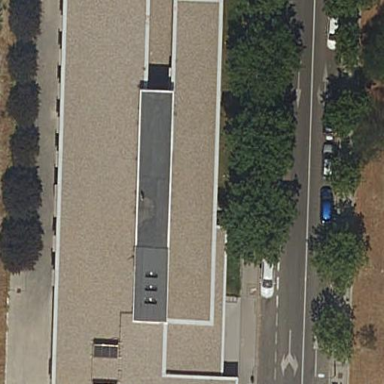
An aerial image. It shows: Healthcare clinic.